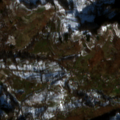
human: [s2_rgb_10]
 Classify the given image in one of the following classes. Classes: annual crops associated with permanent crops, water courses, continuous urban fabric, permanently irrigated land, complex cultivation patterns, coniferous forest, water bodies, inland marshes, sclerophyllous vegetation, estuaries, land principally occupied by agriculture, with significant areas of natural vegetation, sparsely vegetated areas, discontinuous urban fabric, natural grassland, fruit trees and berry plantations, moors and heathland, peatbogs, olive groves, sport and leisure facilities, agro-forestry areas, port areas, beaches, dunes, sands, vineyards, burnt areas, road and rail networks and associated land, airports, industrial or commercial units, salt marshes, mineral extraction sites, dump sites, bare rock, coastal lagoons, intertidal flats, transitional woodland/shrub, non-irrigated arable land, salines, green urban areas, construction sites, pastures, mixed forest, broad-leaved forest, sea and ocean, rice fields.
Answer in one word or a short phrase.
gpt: complex cultivation patterns, land principally occupied by agriculture, with significant areas of natural vegetation, broad-leaved forest